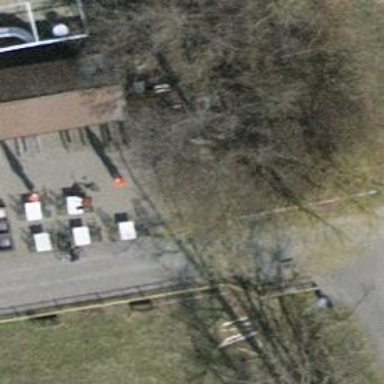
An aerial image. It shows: Brown picnic table located in leisure land area.